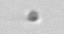
Label: nanoplankton_mix